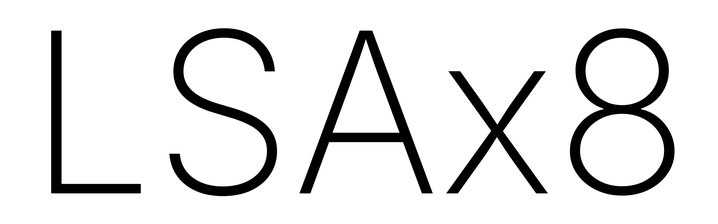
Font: Inter_ExtraLight